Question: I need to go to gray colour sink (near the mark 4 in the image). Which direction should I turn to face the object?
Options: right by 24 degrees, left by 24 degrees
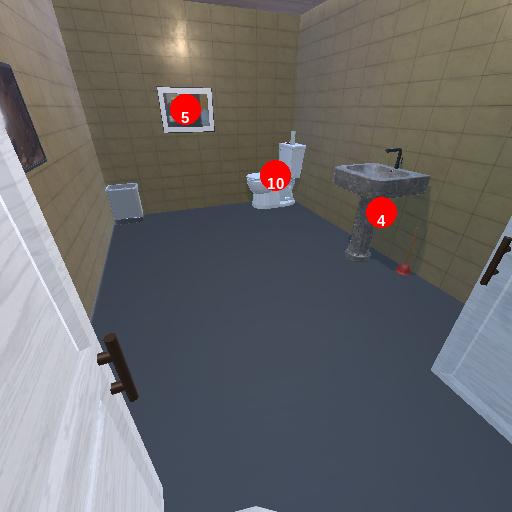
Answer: right by 24 degrees